Field crop: maize
Growth stage: 2
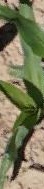
Species: maize